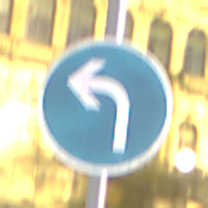
Verkehrszeichen: VorgeschriebeneFahrtrichtungLinks
Umgebung: Outdoor, Urban
Tageszeit: Night
Wetter: Overcast
Licht: Artificial
Jahreszeit: NotSpecified
Kontrast: HighContrast